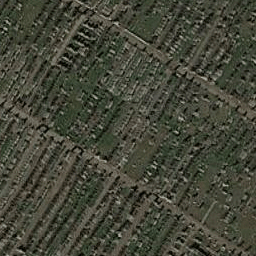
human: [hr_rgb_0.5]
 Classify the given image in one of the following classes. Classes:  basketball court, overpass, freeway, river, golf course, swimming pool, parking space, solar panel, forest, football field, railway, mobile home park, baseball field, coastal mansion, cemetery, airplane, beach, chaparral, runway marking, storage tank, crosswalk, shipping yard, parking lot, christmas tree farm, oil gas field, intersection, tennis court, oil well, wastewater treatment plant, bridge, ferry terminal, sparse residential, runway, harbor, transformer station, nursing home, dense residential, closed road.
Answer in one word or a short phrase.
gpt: cemetery